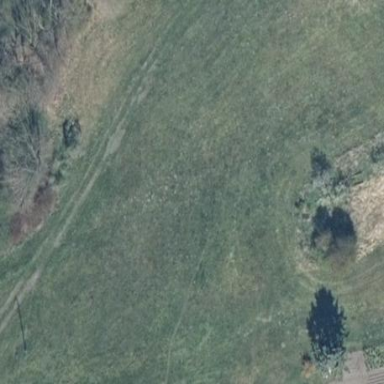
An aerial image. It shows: Beautiful meadow.